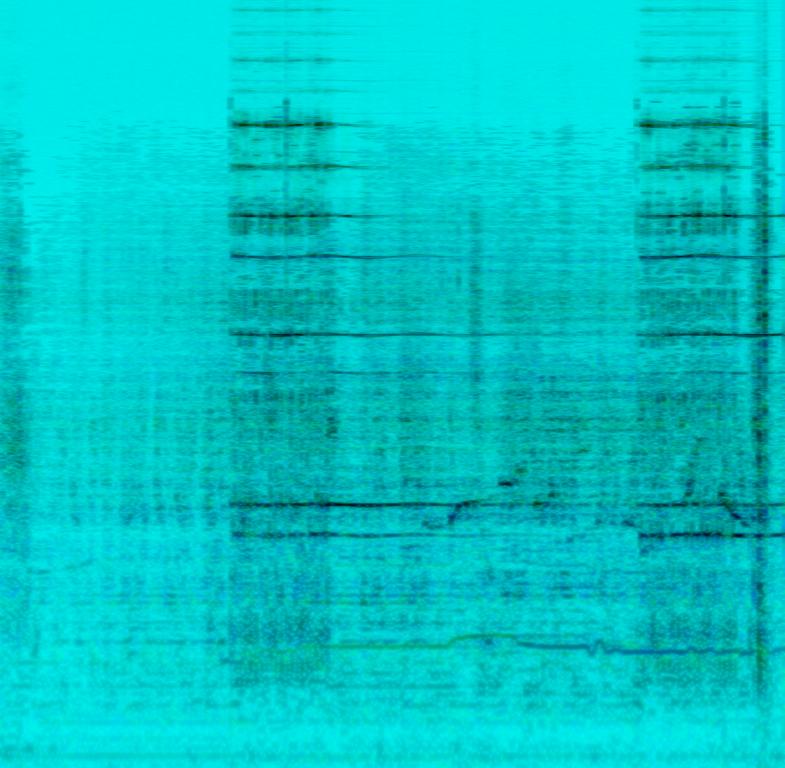
Mostly ambient sounds of a rotary phone ringing and someone picking up the phone. In the background there is an ethereal sounding high, gliding synth melody and muffled autotuned vocals. Sounds like an intro to a hip hop song.